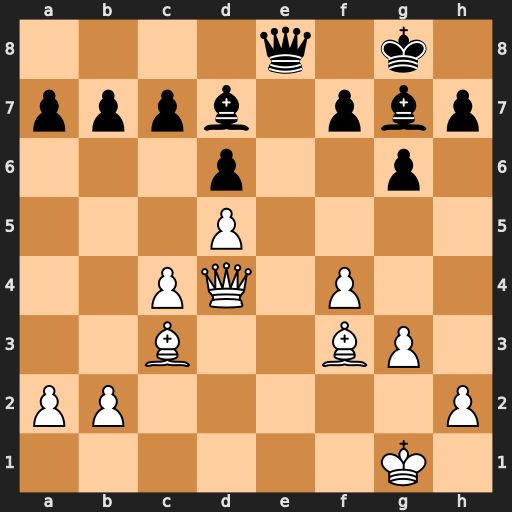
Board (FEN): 4q1k1/pppb1pbp/3p2p1/3P4/2PQ1P2/2B2BP1/PP5P/6K1
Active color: w
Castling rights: -
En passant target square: -
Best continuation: Qxg7#